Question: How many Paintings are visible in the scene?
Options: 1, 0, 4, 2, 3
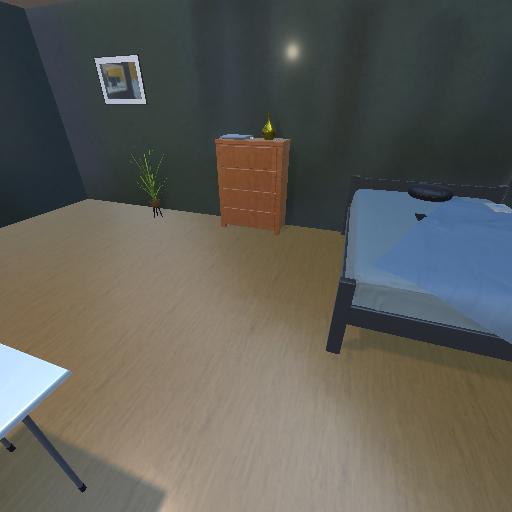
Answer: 1